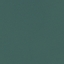
Land use / land cover: SeaLake